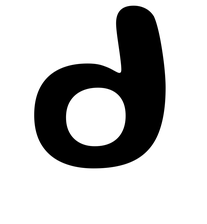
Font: Gluten_Medium